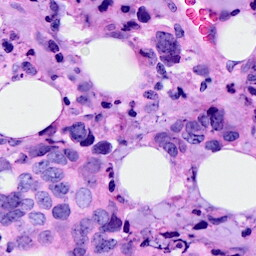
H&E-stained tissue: Breast